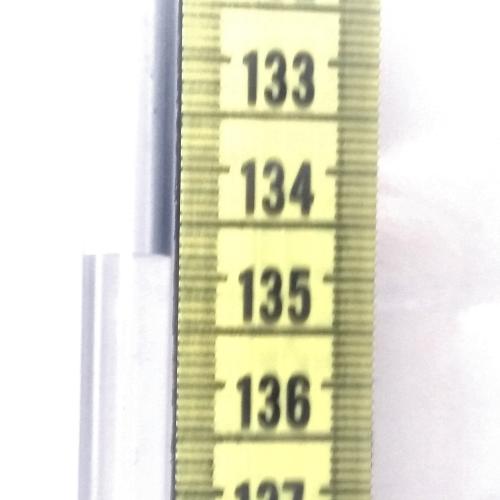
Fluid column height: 134.8 cm